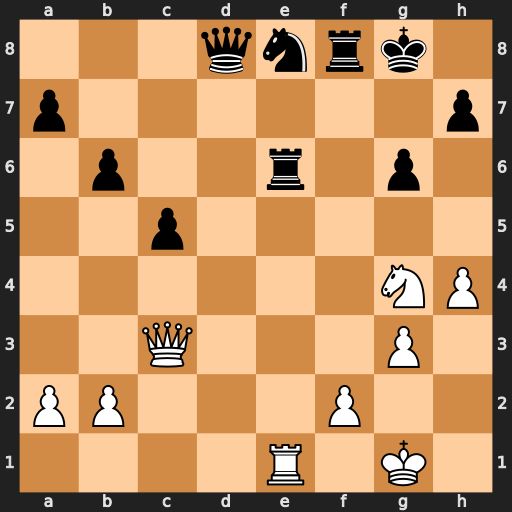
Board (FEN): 3qnrk1/p6p/1p2r1p1/2p5/6NP/2Q3P1/PP3P2/4R1K1
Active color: w
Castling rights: -
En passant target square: -
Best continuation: Nh6#